Question: can any one tell me how to use curl or file_get_contents for downloading specific data from a website and then save those specific data into my mysql database. I want to get latest additions of films from this website <URL>

i have searched everywhere but i didnt find any useful tutorial. i have two main questions to ask
1) How can i get specific data using cURL or file_get_contents.
2) How can i save the specific content to my mysql database table( text in one column and link in another column)
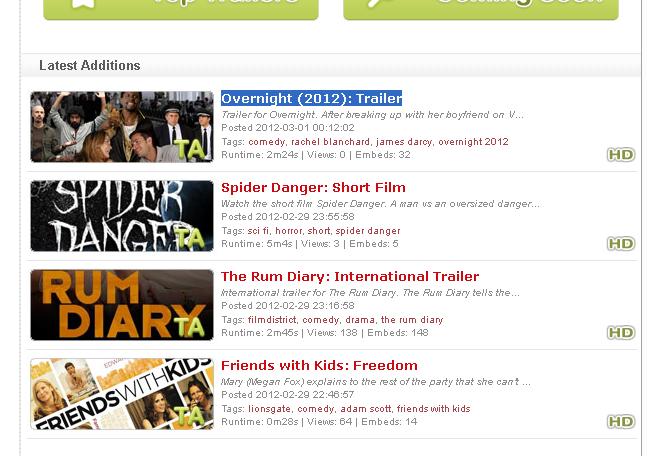
Answer: Using cURL:
'''
$ch = curl_init();
curl_setopt( $ch, CURLOPT_URL, 'http://www.something.com');
curl_setopt( $ch, CURLOPT_RETURNTRANSFER, true);
$content = curl_exec($ch);
'''
Then you can load the element into a DOM Object and parse the dom for the specific data. You could also try and parse the data using search strings, but using regex on HTML is highly frowned upon.
'''
$dom = new DOMDocument();
$dom->loadHTML( $content );
// Parse the dom for your desired content
'''
- <URL>